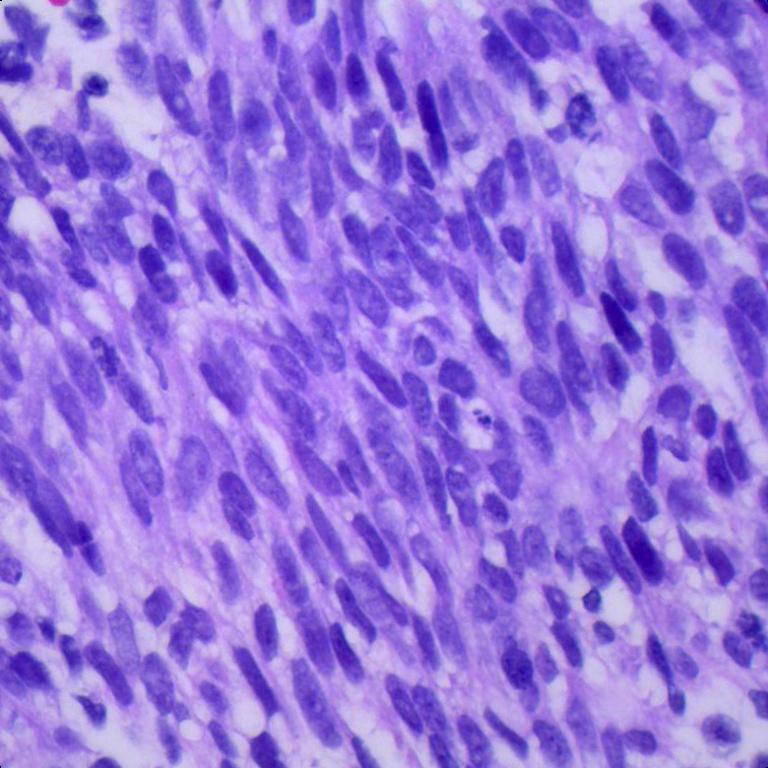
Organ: lung
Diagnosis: squamous carcinomas